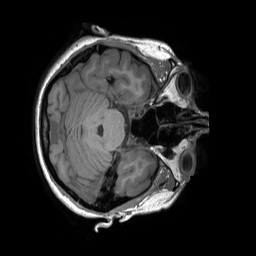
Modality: T1w
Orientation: axial
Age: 38
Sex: female